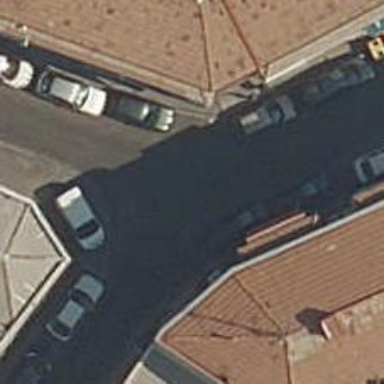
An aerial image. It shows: Living street paved with paving stones.